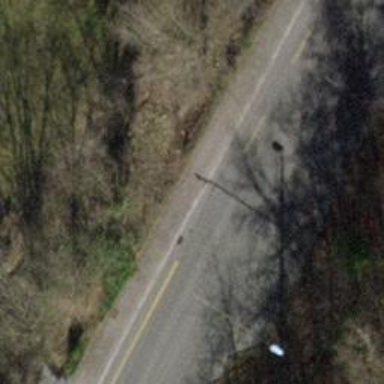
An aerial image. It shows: Unclassified road with asphalt surface. There are trolley wires overhead in the forward direction.